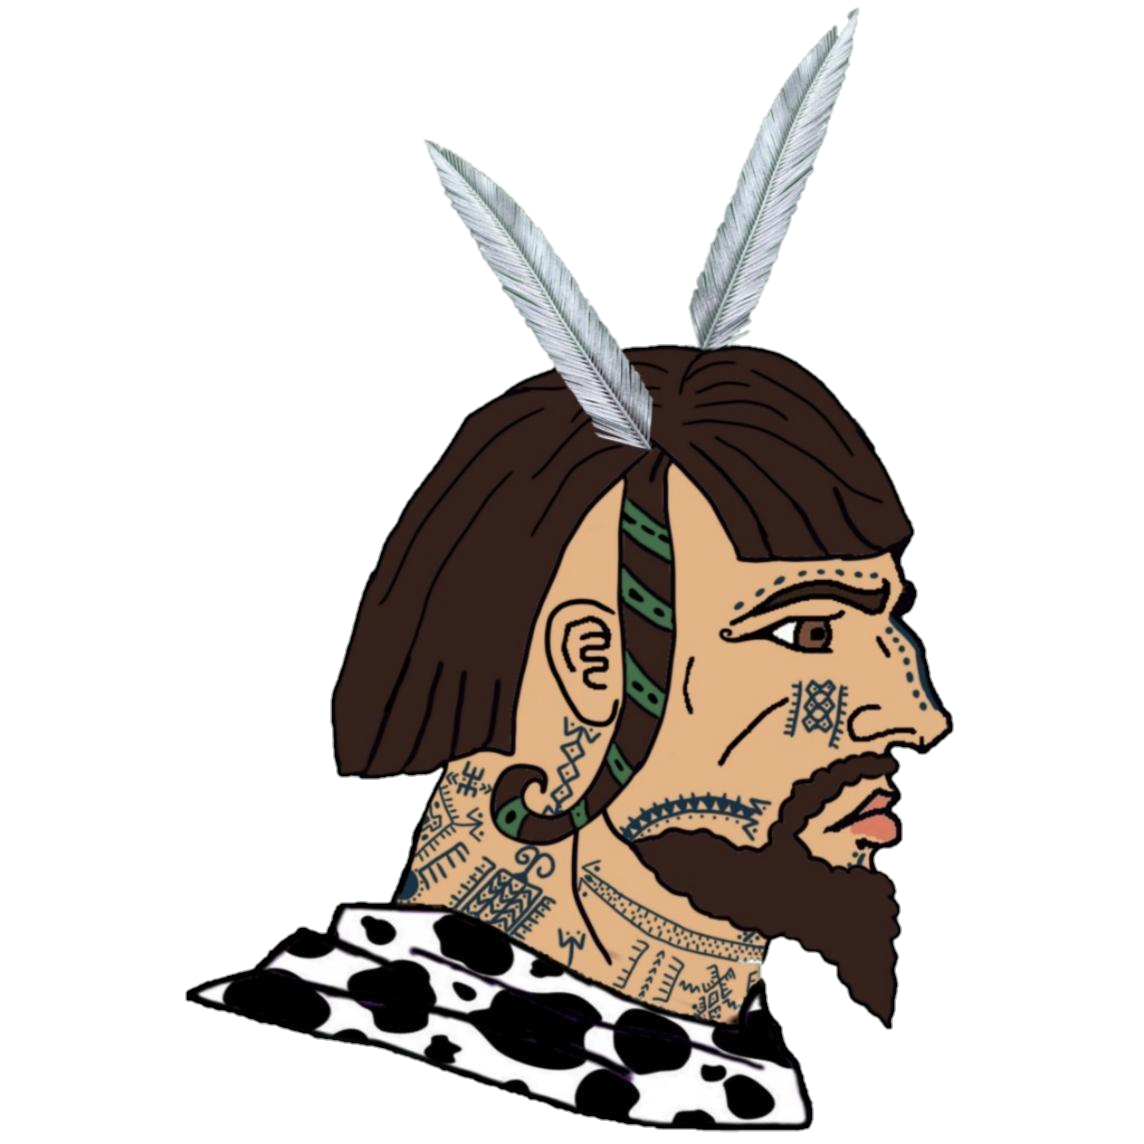
Label: 4_Yes_Chad